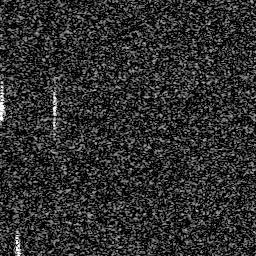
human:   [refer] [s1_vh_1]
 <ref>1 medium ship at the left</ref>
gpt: <box>[[17, 32, 24, 50, 0]]</box>